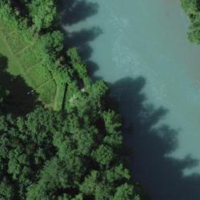
EUNIS habitat code: 15
Species observed at this site:
Erigeron karvinskianus